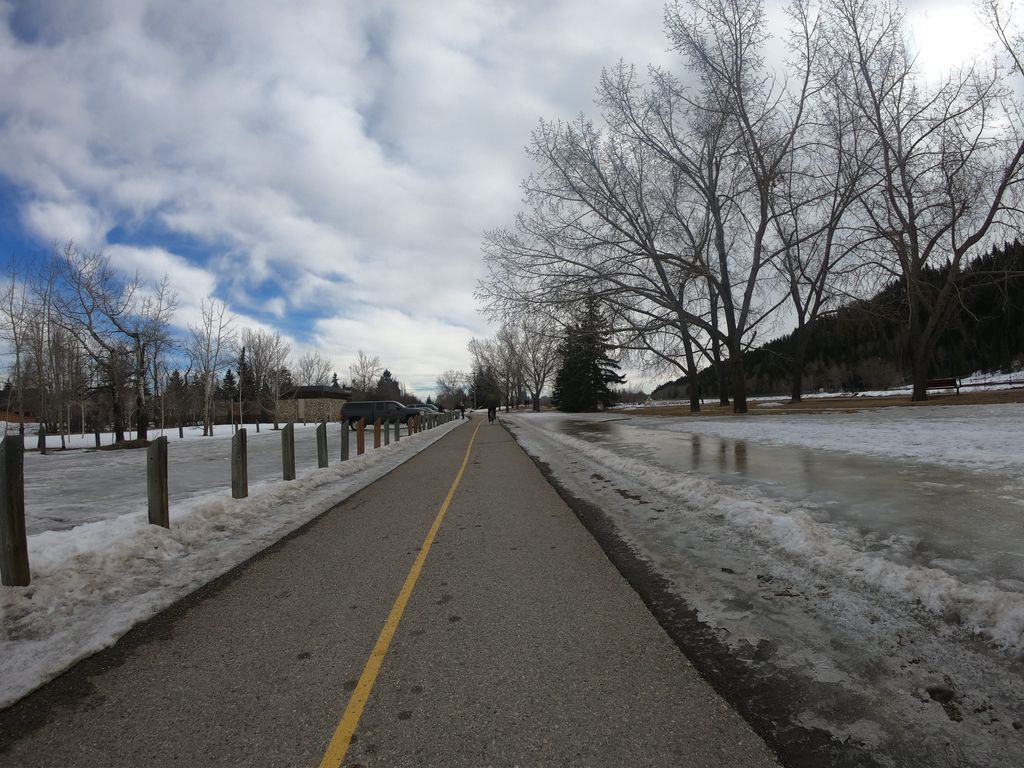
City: calgary